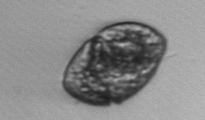
Label: Gyrodinium